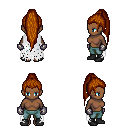
a pixel art fantasy rpg character, female body template, human, dark skin, white tattered cape, teal pants, brunette extra-long topknot hairstyle, metal gloves, black shoes, four views (front, back, left, right), 2x2 character sprite sheet, small pixel art, hard edges, no anti-aliasing